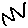
Label: zigzag